Aerial crown-view tile of a tropical tree (Barro Colorado Island, Panama), acquired 20250124:
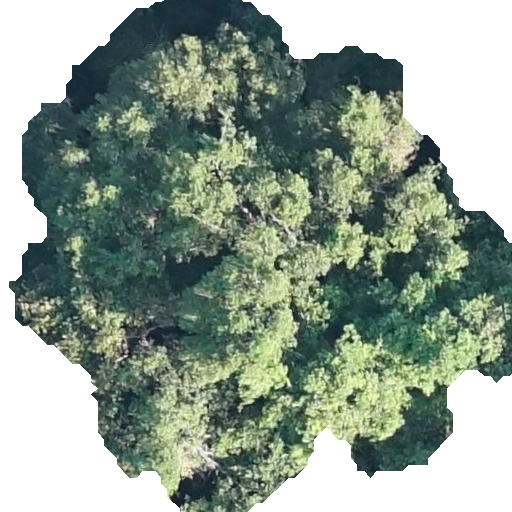
Species: Calophyllum longifolium
GBIF accepted scientific name: Calophyllum longifolium
Crown area: 271.394 m²